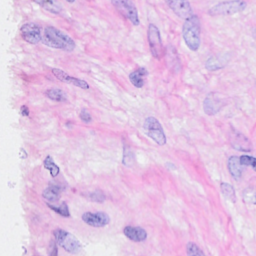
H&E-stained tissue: Breast